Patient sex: F
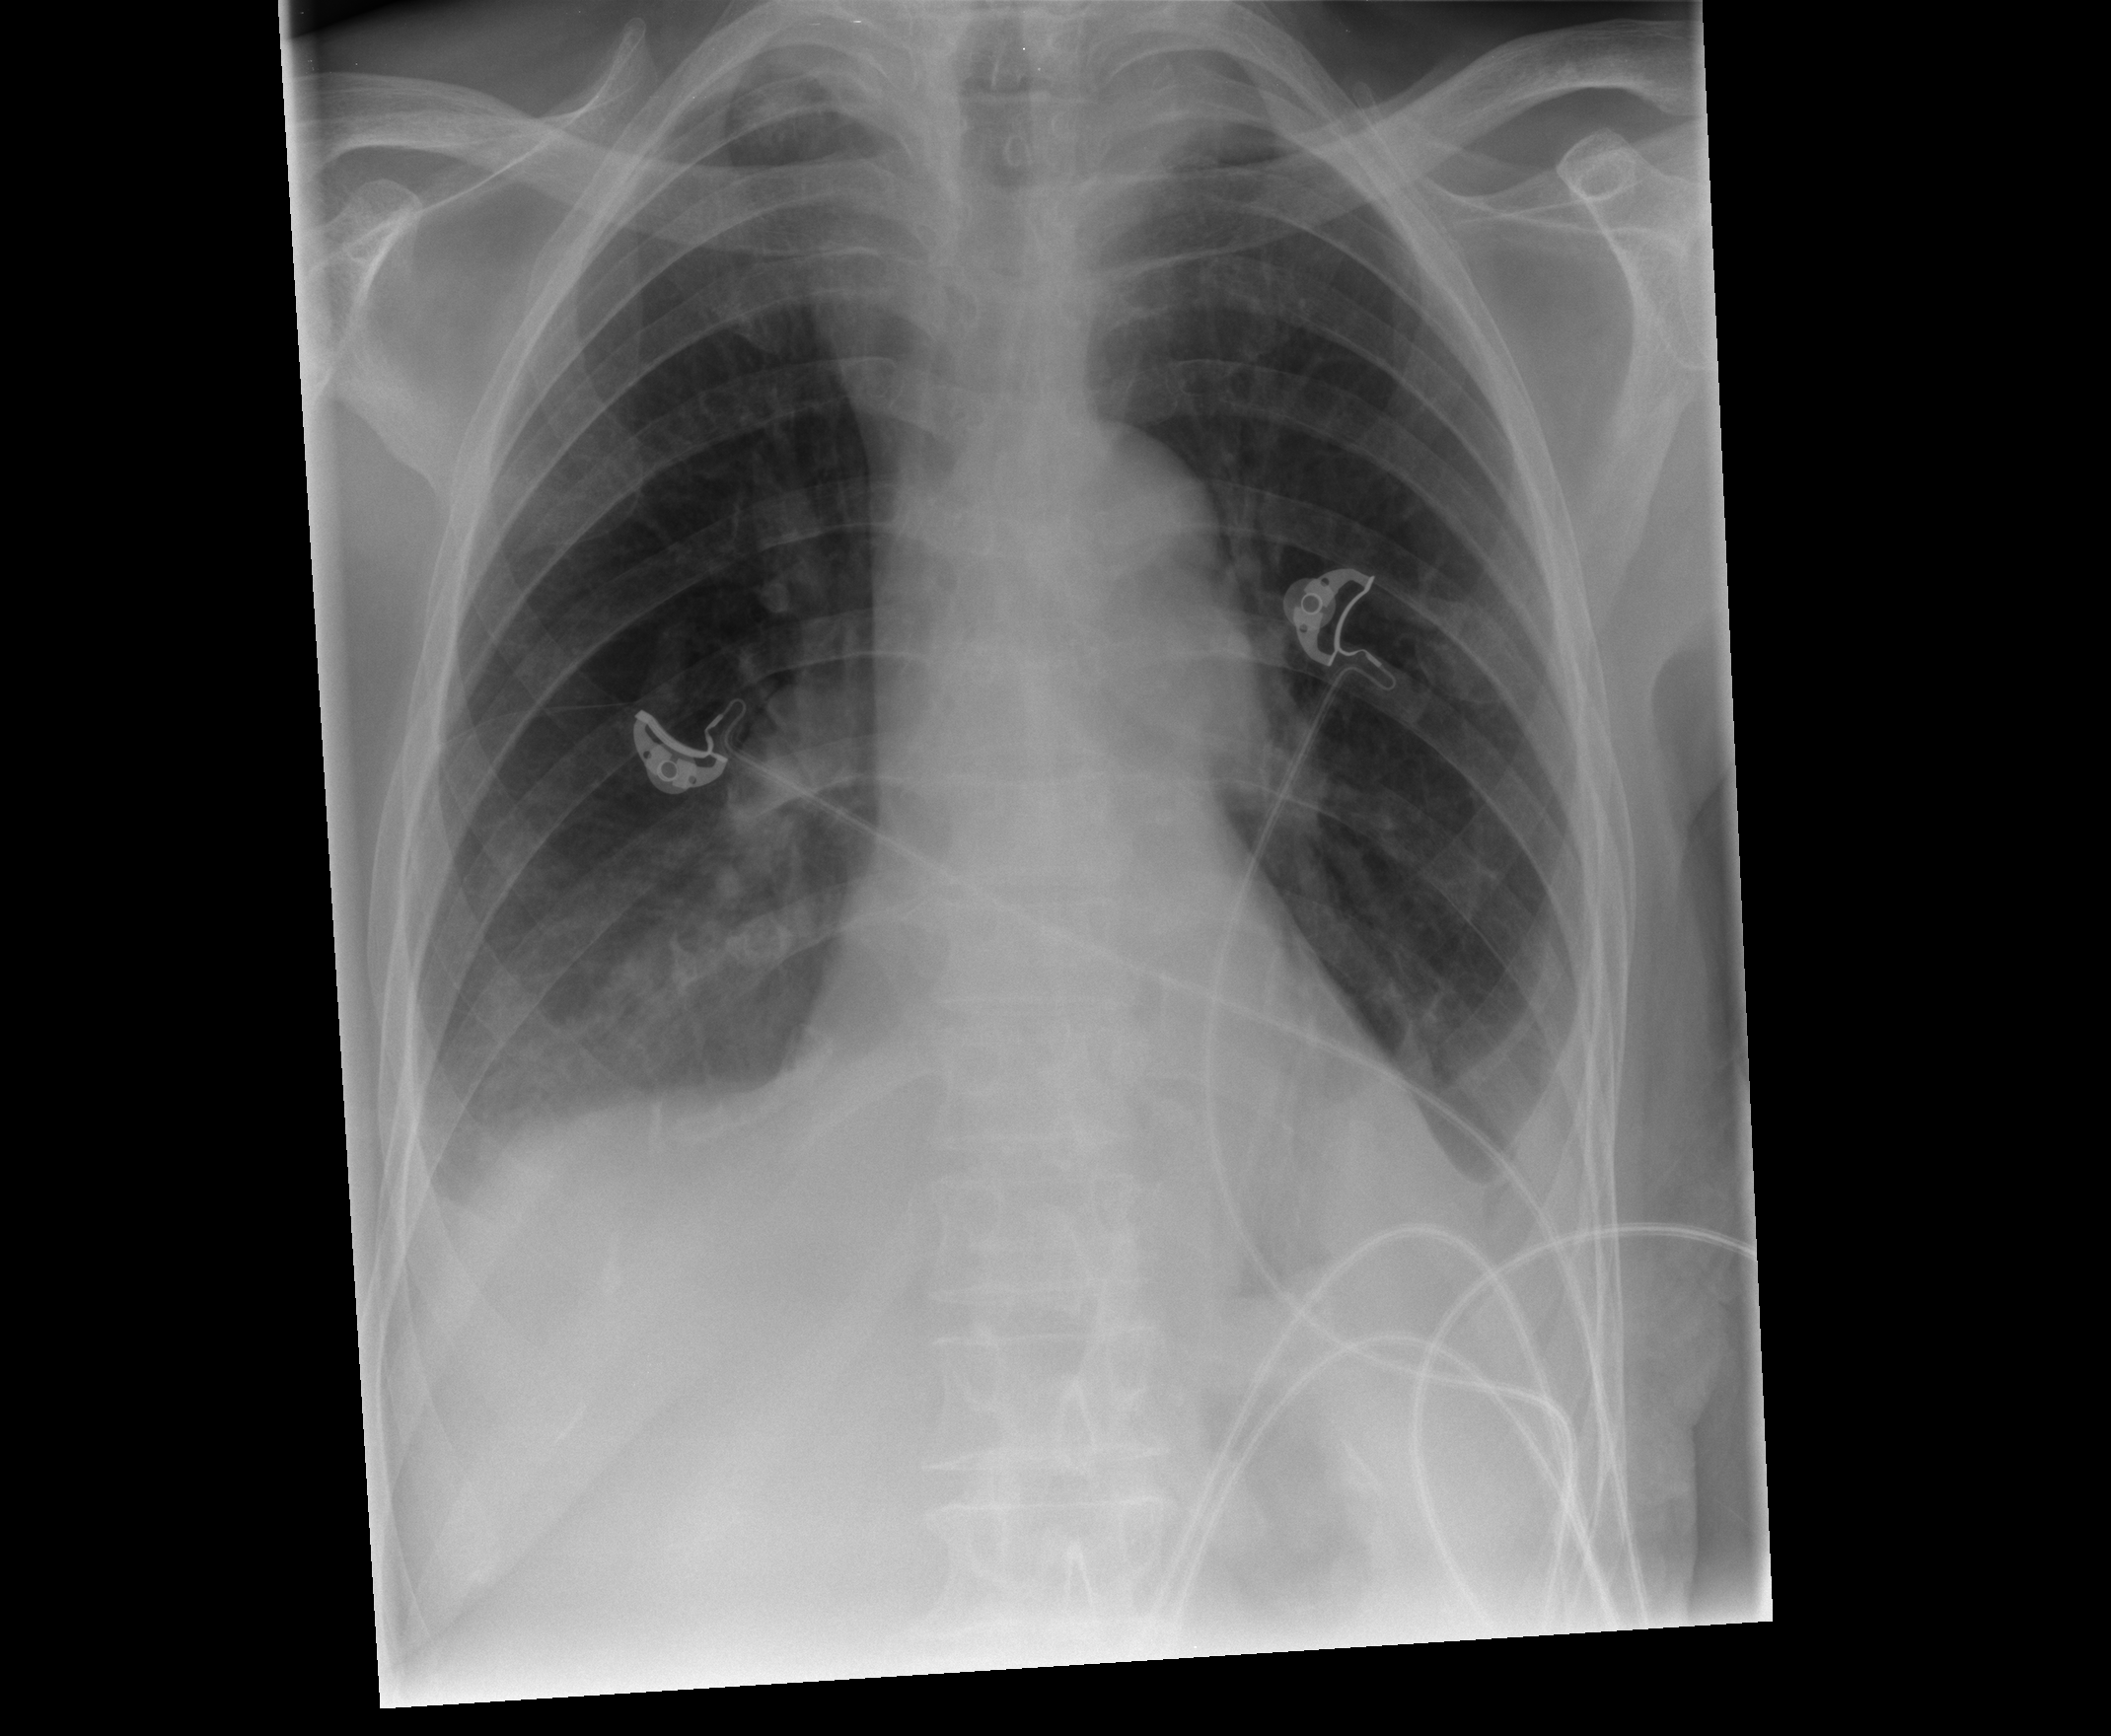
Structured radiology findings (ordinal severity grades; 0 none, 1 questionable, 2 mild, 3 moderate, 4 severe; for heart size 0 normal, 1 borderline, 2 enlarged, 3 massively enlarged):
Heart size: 0
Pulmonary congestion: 0
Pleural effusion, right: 2
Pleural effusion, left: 2
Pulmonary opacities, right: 0
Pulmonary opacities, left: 0
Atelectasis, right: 2
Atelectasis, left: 1